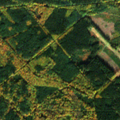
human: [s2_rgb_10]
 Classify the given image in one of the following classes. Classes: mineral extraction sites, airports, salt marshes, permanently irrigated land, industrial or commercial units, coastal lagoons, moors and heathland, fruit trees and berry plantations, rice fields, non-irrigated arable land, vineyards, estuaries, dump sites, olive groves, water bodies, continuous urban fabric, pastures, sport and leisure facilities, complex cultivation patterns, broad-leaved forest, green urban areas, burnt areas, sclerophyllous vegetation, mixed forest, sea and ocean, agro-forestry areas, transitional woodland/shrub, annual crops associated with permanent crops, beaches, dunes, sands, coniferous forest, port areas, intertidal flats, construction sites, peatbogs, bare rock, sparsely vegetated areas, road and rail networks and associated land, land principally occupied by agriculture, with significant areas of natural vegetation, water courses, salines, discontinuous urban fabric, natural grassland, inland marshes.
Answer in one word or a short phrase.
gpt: broad-leaved forest, coniferous forest, mixed forest